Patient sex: M
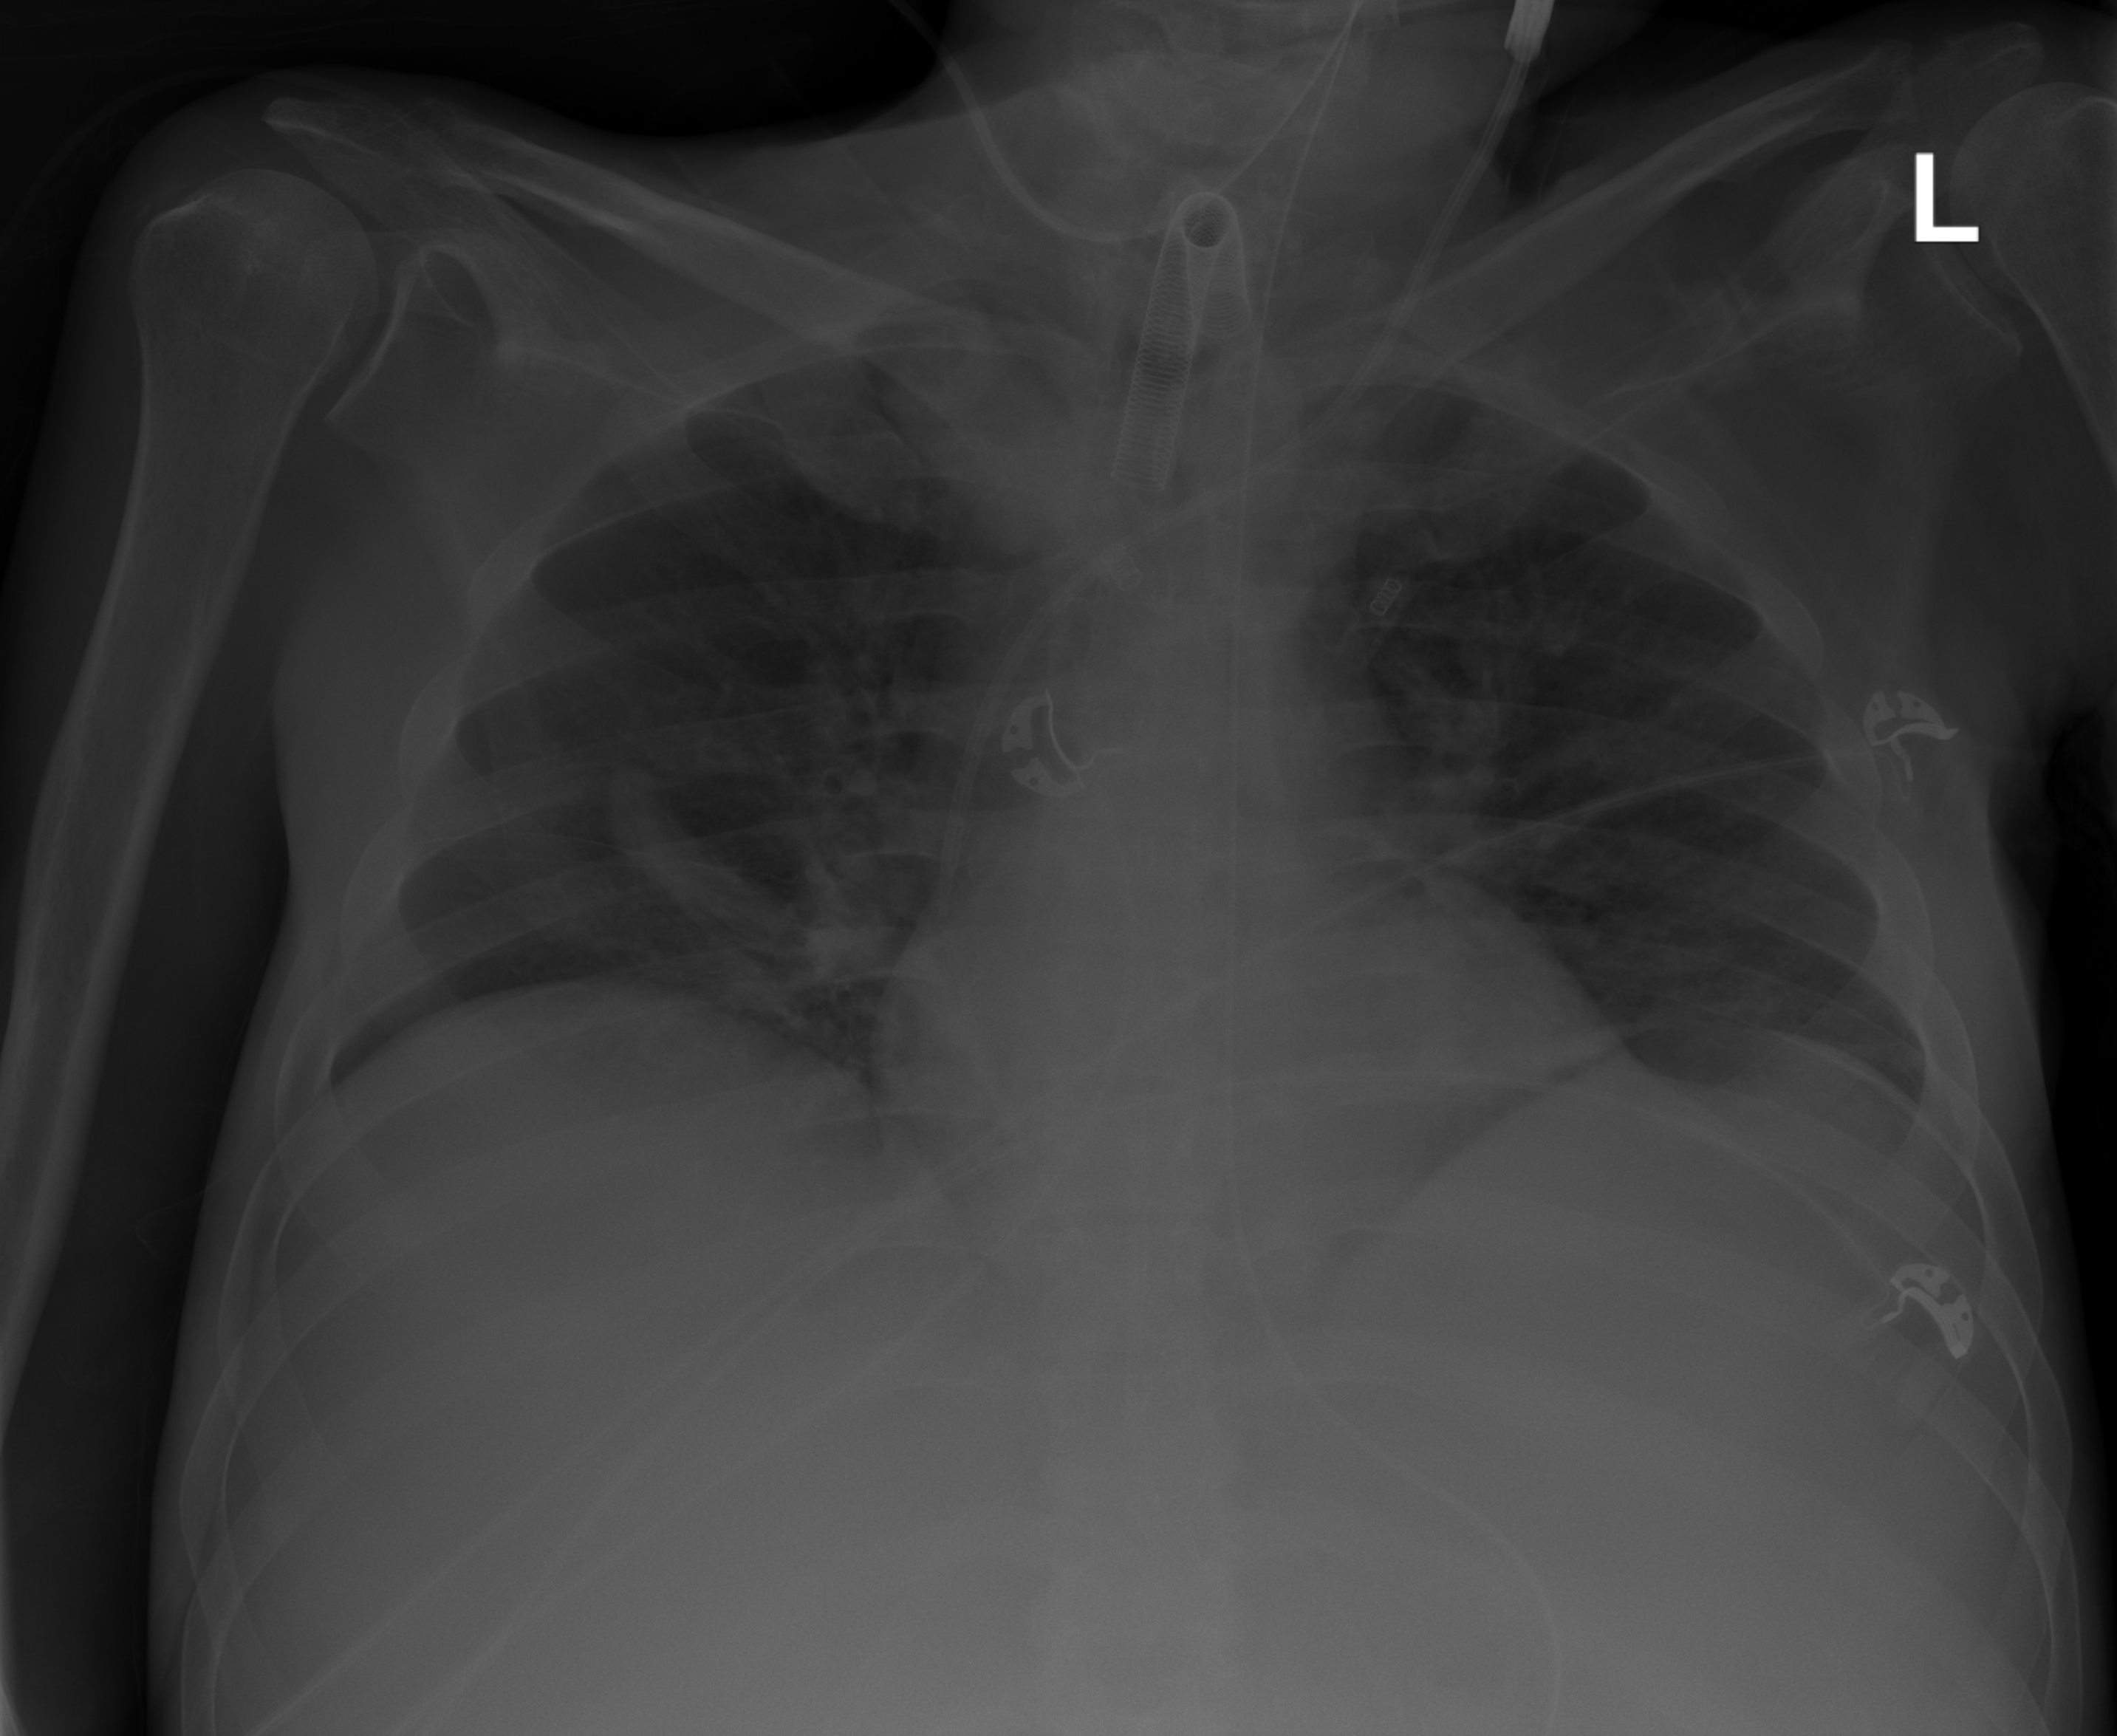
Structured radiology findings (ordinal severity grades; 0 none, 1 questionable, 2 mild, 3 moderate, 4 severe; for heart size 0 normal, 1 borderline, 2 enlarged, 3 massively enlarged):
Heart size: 0
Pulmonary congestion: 0
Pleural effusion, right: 0
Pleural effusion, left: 0
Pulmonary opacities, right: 0
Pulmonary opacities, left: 0
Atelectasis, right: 2
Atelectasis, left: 2